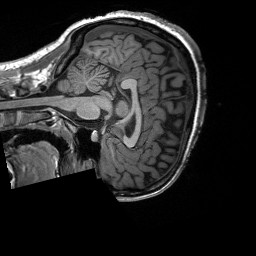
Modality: T1w
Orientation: sagittal
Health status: healthy
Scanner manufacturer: siemens
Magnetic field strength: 3 T
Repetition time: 2.3 s
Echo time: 0.00228 s